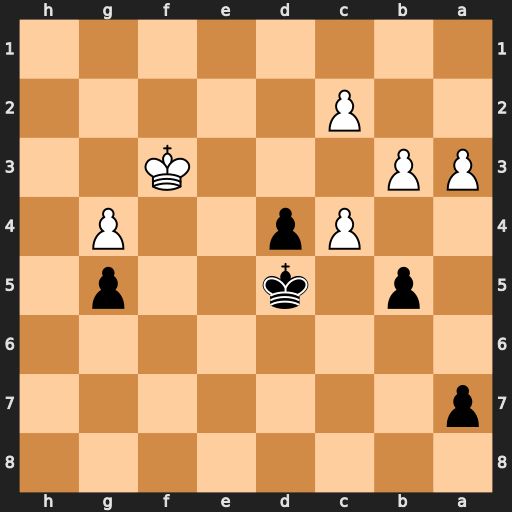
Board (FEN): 8/p7/8/1p1k2p1/2Pp2P1/PP3K2/2P5/8
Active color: b
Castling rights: -
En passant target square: -
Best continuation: bxc4 b4 c3 Ke2 Kc4